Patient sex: M
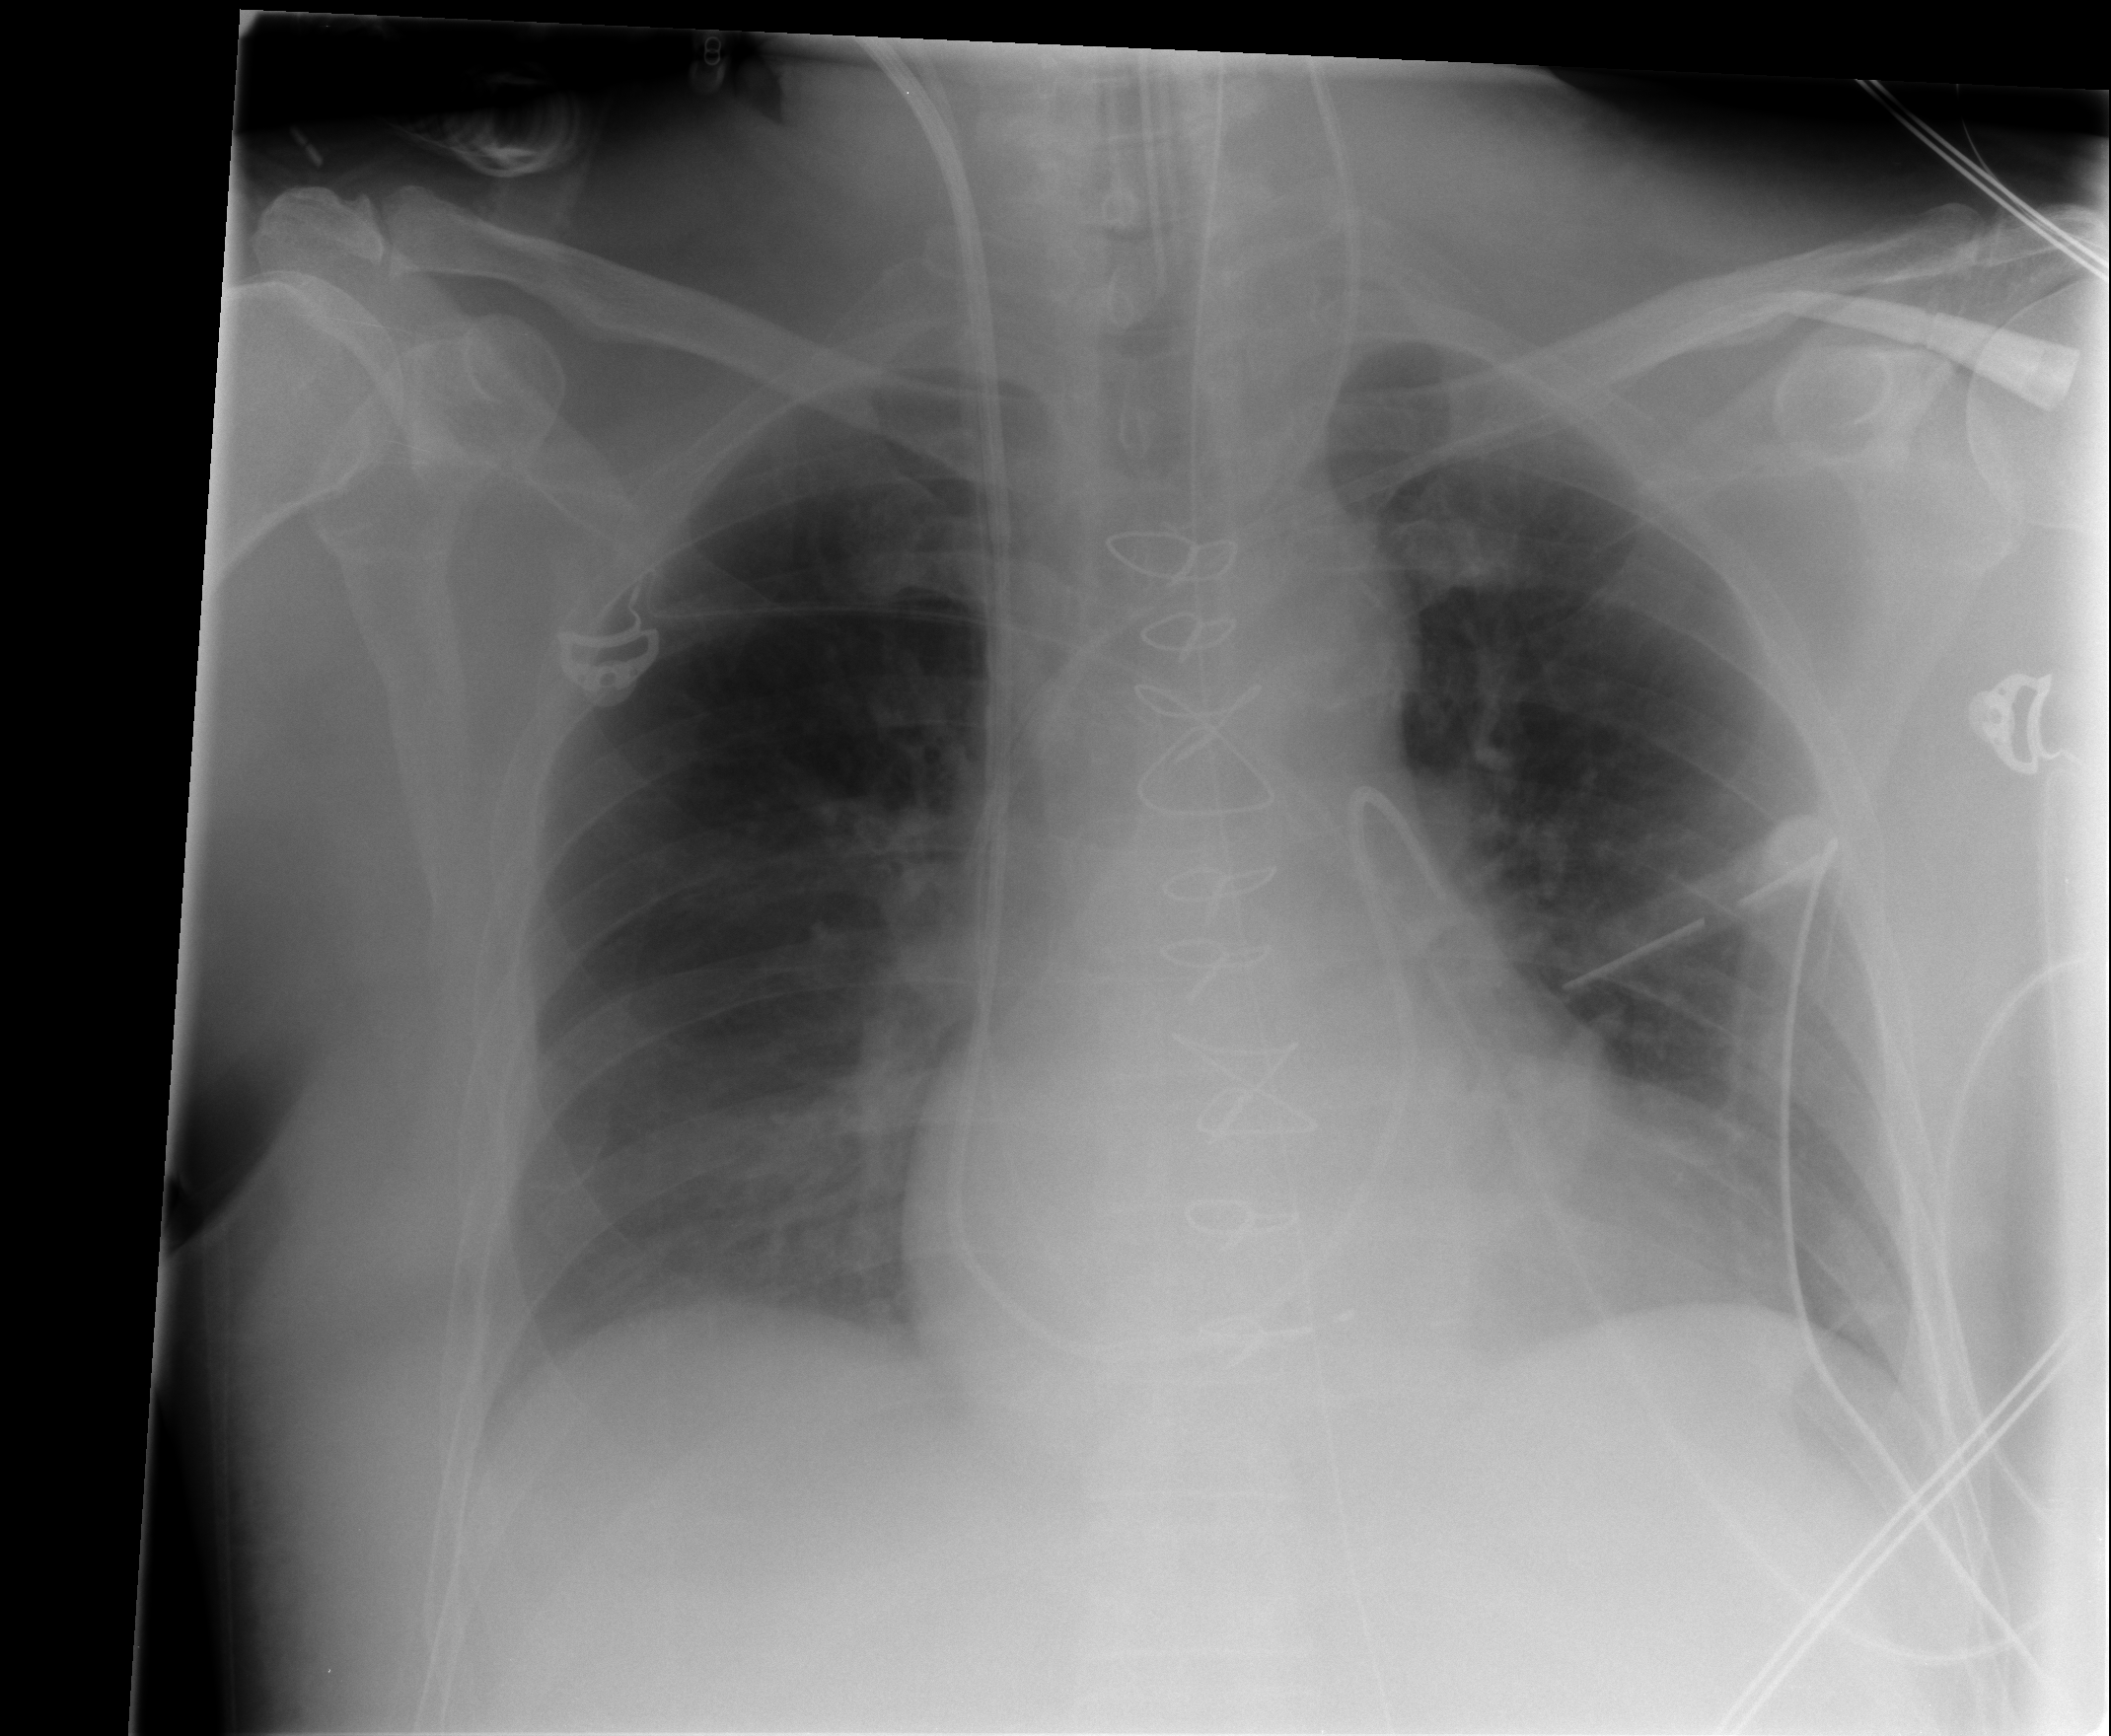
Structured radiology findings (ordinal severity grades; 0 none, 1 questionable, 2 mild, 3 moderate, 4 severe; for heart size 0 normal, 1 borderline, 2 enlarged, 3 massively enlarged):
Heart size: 0
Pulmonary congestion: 1
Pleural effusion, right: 2
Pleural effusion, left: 0
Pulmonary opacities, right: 0
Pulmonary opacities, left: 0
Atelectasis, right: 2
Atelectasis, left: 2